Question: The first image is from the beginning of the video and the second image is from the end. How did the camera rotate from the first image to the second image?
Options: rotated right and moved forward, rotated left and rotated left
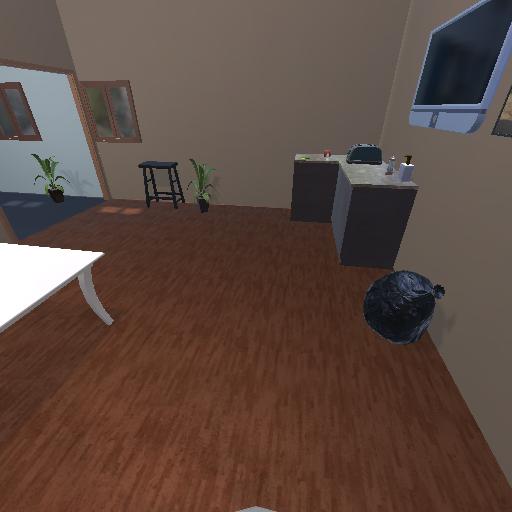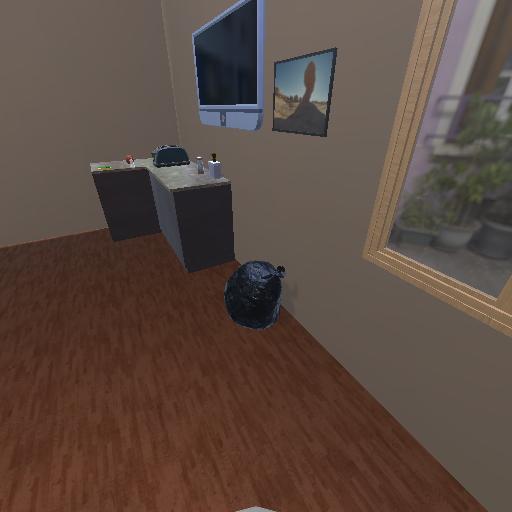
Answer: rotated right and moved forward